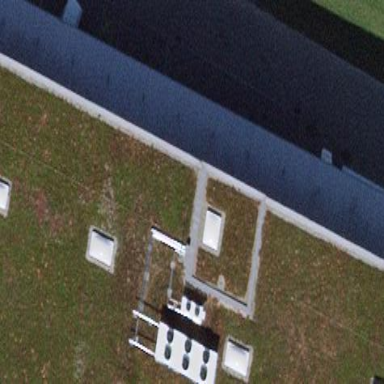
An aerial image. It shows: View of roof of building.